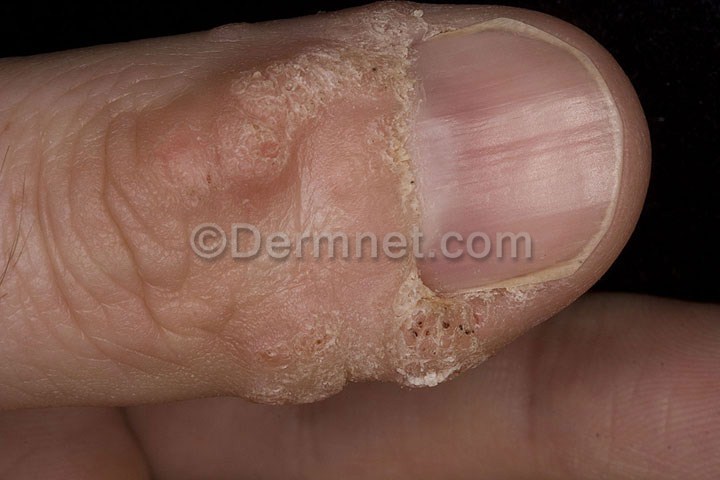
Disease: Warts Molluscum and other Viral Infections